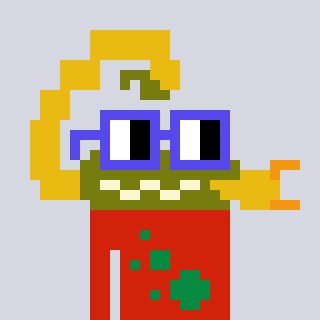
a pixel art character with square blue glasses, a scorpion-shaped head and a red-colored body on a cool background